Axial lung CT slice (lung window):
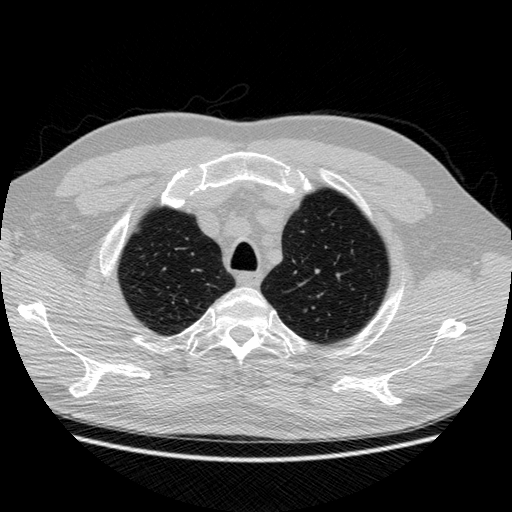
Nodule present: no